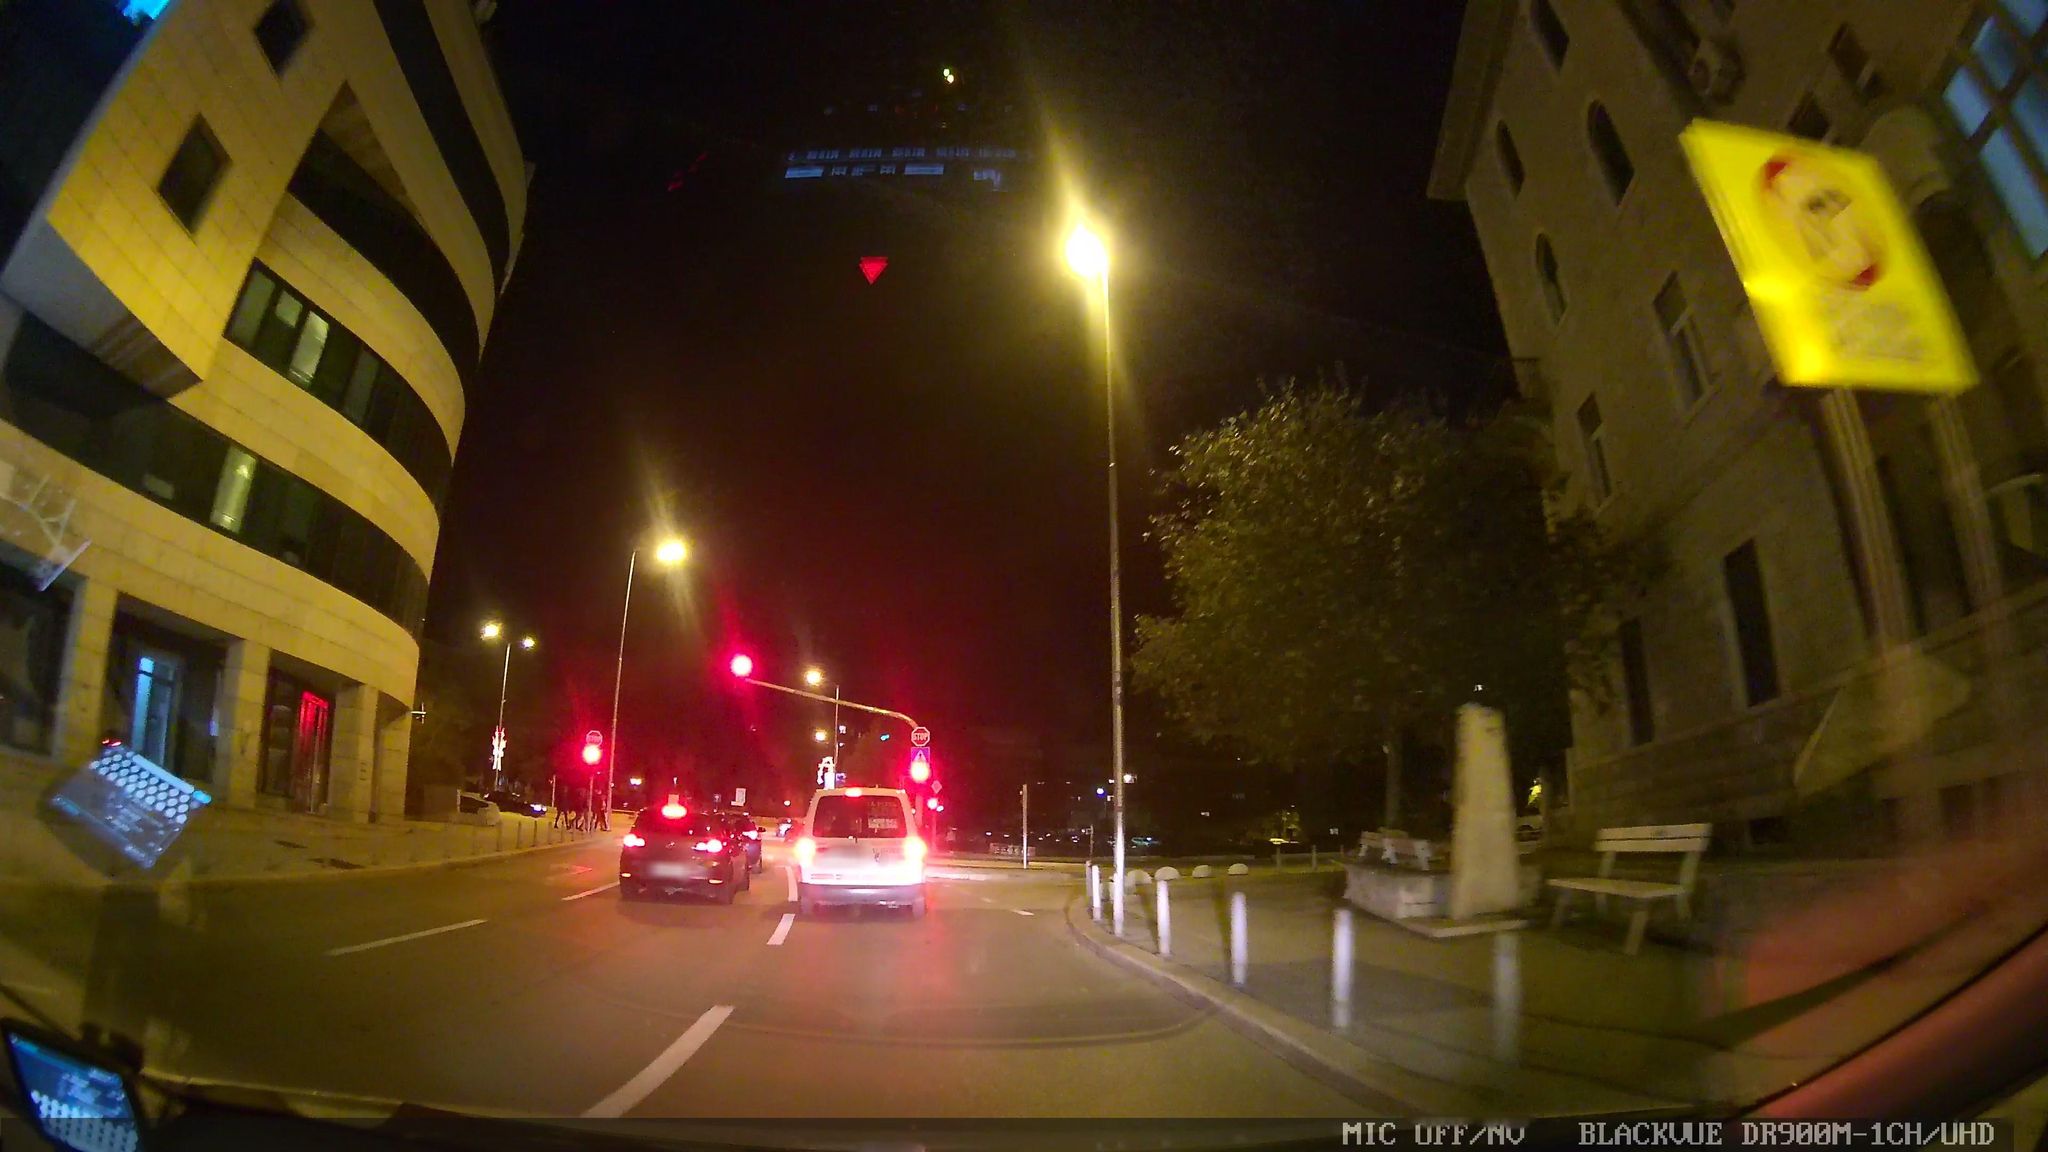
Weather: clear
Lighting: night
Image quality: slightly poor
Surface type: driving surface
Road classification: residential
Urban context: urban centre
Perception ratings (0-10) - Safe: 0.8, Lively: 6.25, Beautiful: 6.52, Boring: 1.87, Depressing: 4.44, Wealthy: 2.57